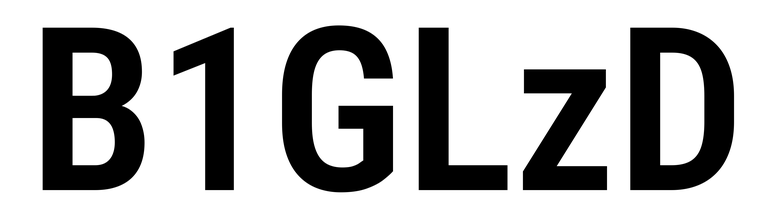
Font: Roboto_Condensed_SemiBold